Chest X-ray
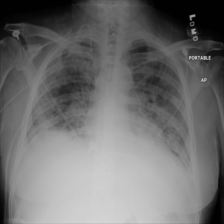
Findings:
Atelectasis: negative
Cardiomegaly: negative
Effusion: positive
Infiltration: positive
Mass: negative
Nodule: negative
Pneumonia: negative
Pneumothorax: negative
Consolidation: negative
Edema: negative
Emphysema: negative
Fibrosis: negative
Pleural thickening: negative
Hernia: negative